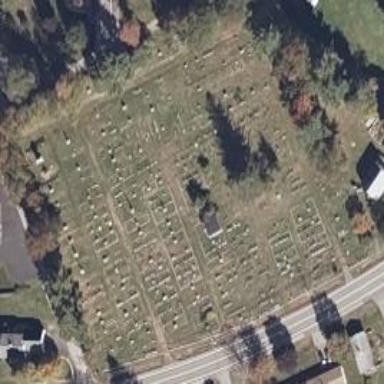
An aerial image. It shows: Cemetery.